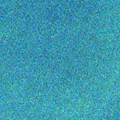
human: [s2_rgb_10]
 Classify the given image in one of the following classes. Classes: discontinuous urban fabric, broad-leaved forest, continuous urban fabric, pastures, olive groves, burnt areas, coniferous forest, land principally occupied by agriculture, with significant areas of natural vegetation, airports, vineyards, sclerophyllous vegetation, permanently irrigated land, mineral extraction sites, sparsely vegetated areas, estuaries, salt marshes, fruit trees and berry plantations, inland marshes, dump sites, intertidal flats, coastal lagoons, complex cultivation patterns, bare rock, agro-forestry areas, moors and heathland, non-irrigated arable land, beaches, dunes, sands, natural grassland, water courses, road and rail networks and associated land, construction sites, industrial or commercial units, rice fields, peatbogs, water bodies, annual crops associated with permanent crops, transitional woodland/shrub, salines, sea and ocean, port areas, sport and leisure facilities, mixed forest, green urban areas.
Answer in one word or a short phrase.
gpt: sea and ocean